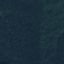
Land use / land cover class: Forest